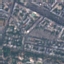
Land use / land cover: Residential